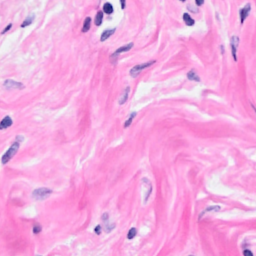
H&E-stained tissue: Breast